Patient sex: F
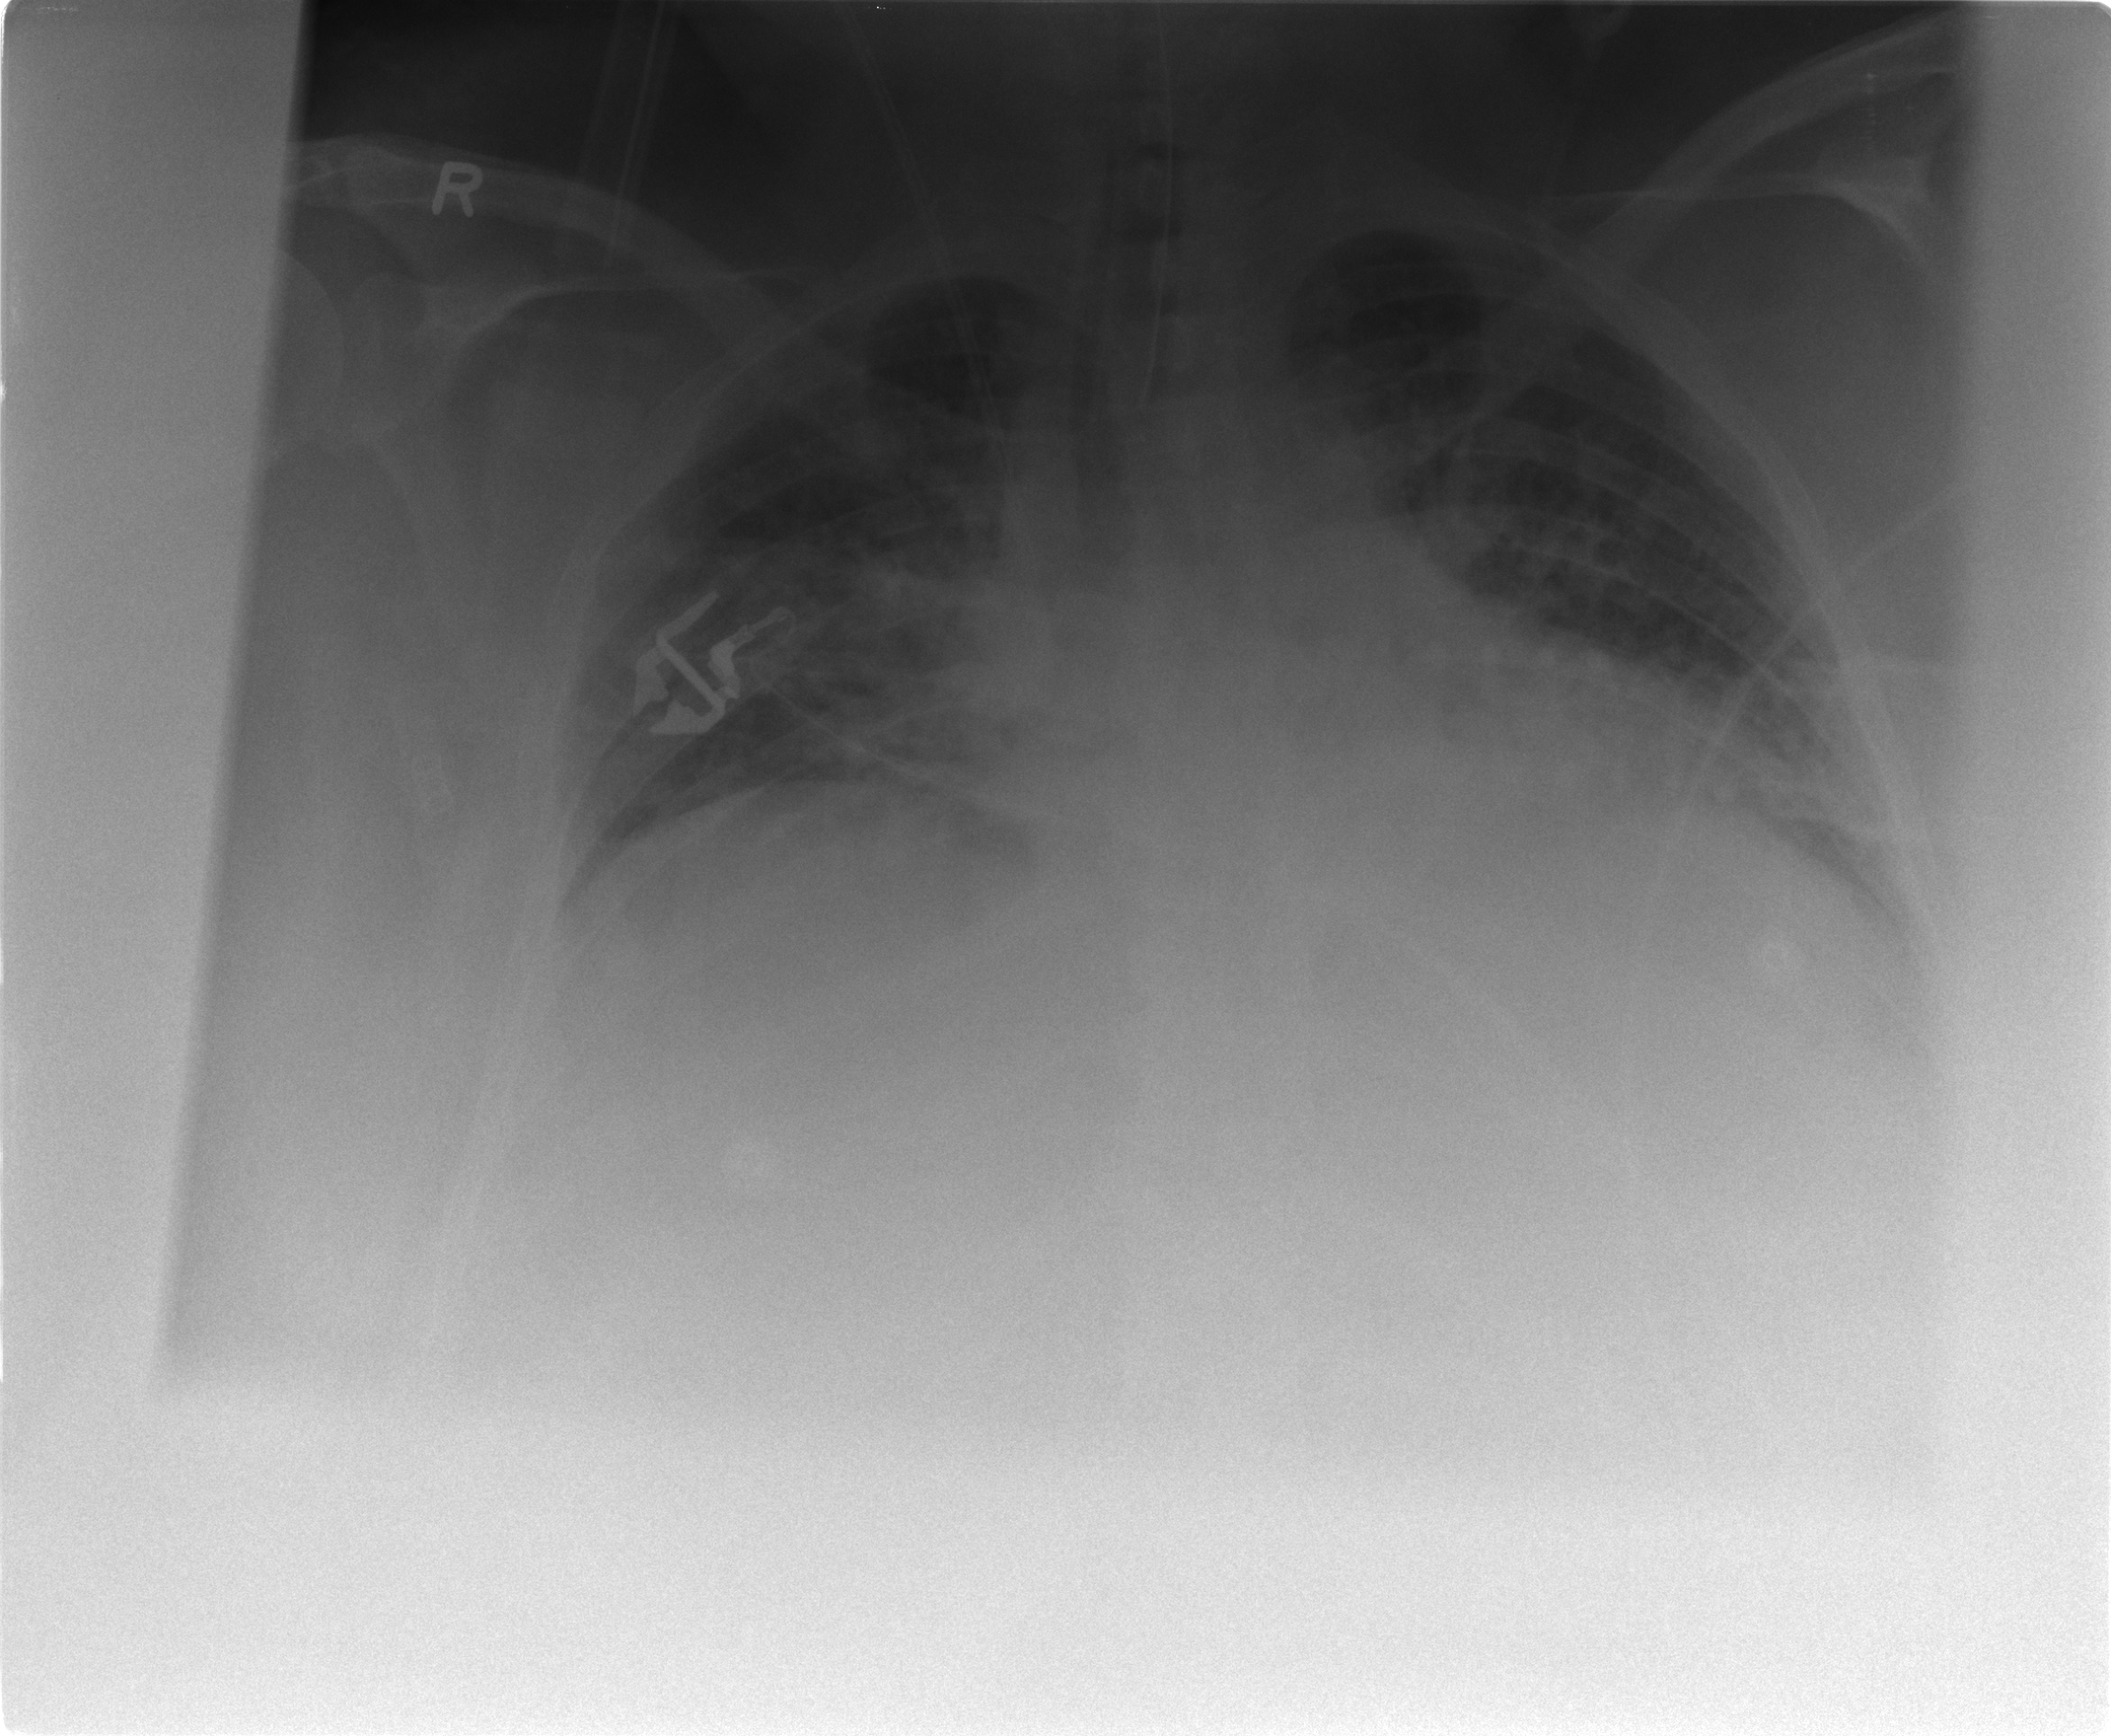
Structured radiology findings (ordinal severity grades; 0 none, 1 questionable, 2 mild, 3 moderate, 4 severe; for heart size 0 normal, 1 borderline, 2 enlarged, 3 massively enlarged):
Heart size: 2
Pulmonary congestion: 2
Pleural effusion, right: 0
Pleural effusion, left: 0
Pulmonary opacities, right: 2
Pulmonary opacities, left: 0
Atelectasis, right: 2
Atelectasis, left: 2